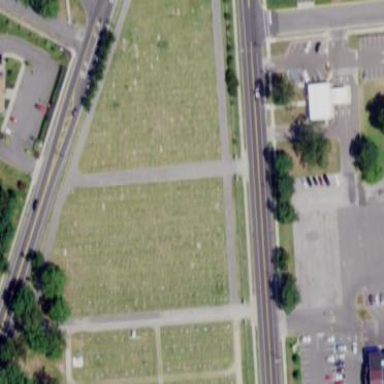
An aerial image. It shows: Cemetery.